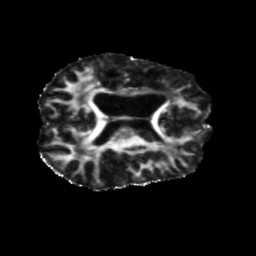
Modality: FA
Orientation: axial
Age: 42
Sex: male
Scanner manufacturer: siemens
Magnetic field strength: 3 T
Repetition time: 5.25 s
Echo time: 0.08 s